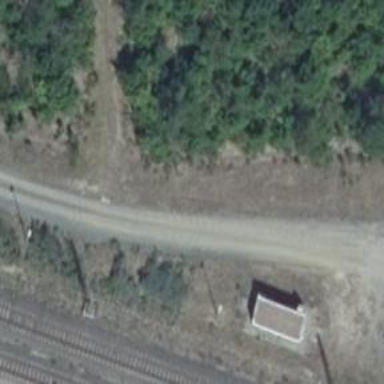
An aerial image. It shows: Gravel track with grade2 tracktype.